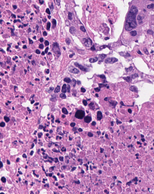
Tumor epithelial tissue: yes
Tumor-associated stroma tissue: yes
Normal tissue: no